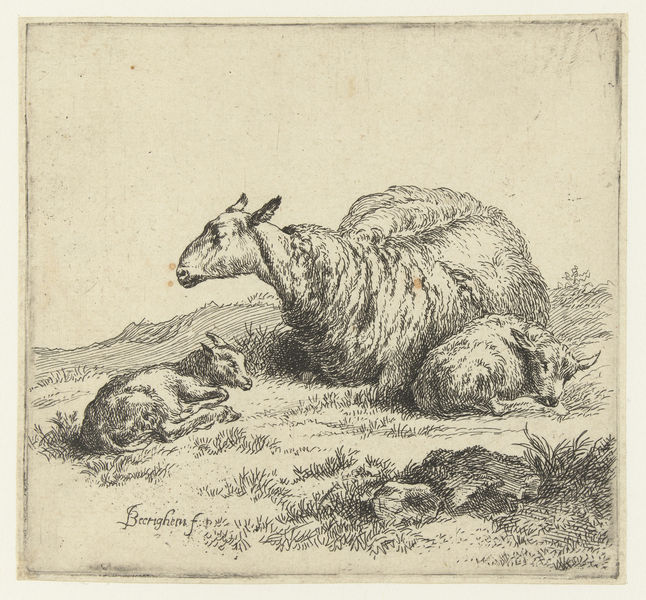
Titel: Ooi met twee lammeren
Künstler: Nicolaes Pietersz. Berchem
Standort: Amsterdam
Institution: Rijksmuseum
Schlagwörter: tiere, lamp, white, black, familie, hair, three, yellow, flowers, print, brown, vase, idyll, flower, rock, rocks, sky, ear, field, hill, young, village, child, grass, drawing, paper, black and white, schafe, fur, mother, animals, etching, sketch, glass, curl, children, meadow, pasture, ink, lawn, ears, animal, cow, gras, horn, lying, resting, sleep, sleeping, baby, goat, sheep, lamb, lambs, shephard, wool, papier, mittelalter, land, father, kid, stich, body, rest, zeichnung, faded, leg, kinder, schaf, laying, calf, fild, geburt, lamm, ewes, farm animals, newborn, papiwer, lämmchen, scharf, grasing, geerman, baby lamb, schaf mit lämmern, ruhende schafe